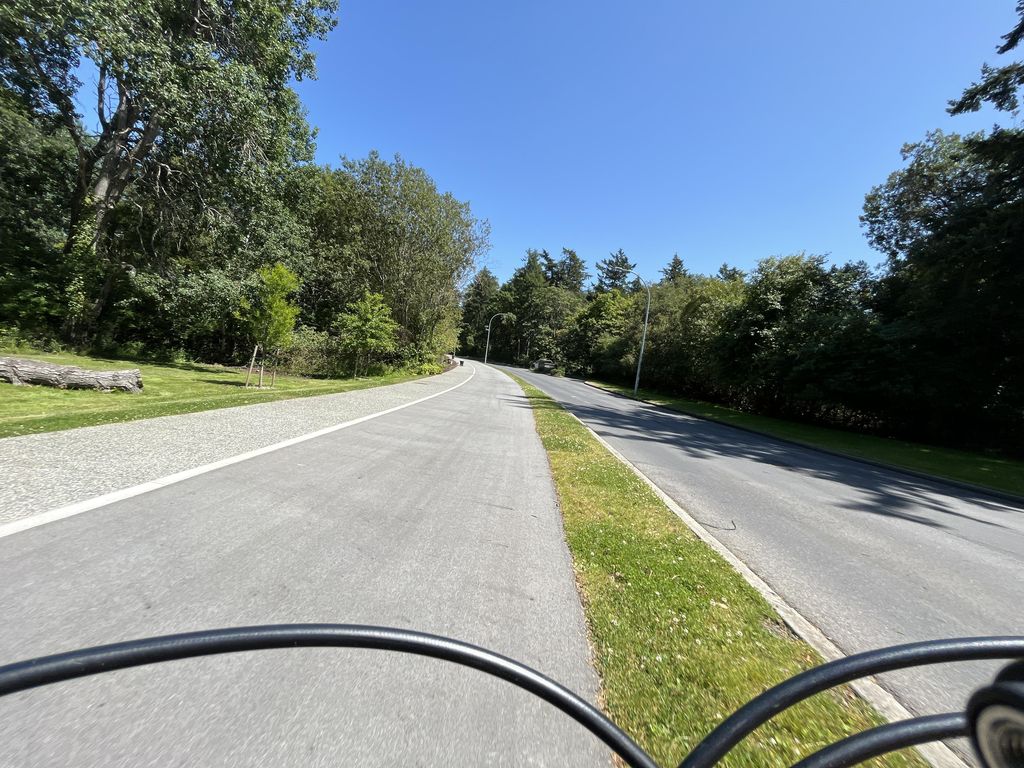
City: victoria